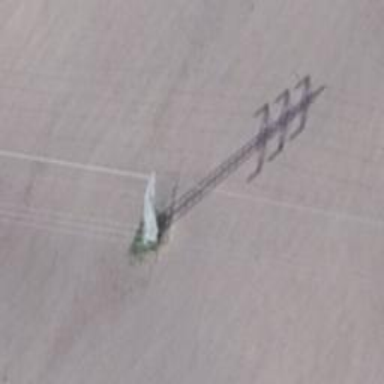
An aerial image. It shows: Power tower.